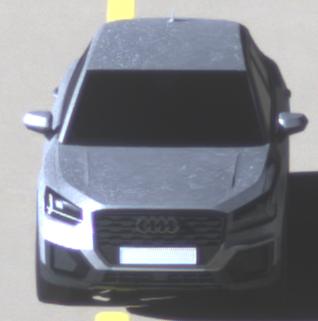
Make: Audi
Model: Q2
Model produced from: 2016
Model produced until: 2020
Doors: 5
Color: white
Road condition: dry road
Daytime: morning or afternoon
Contrast: high contrast